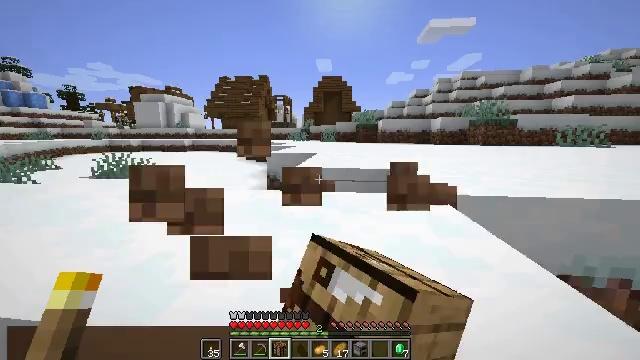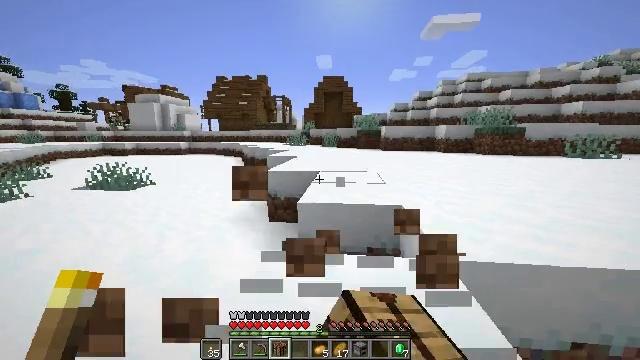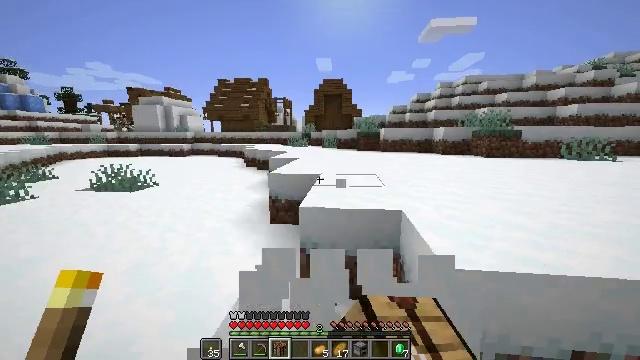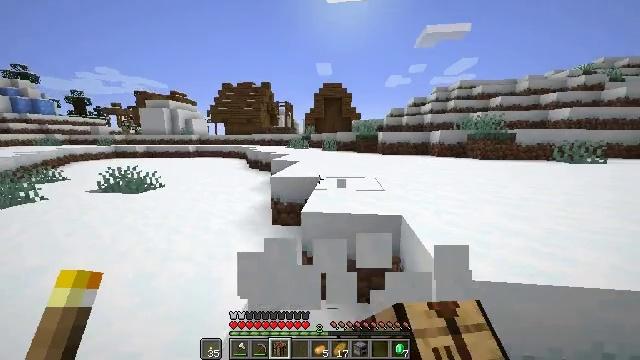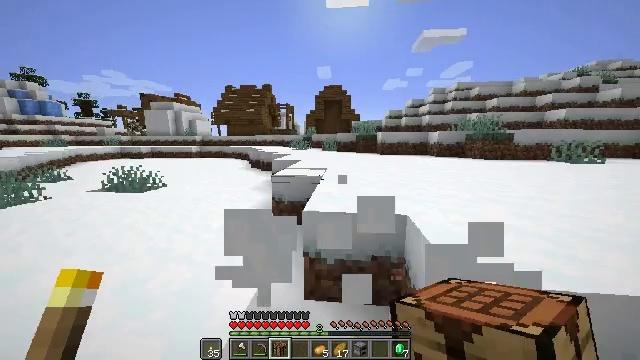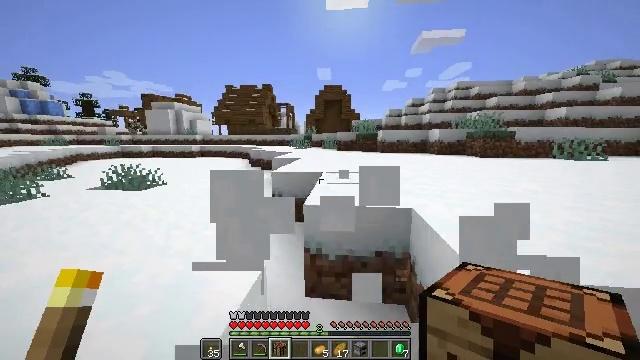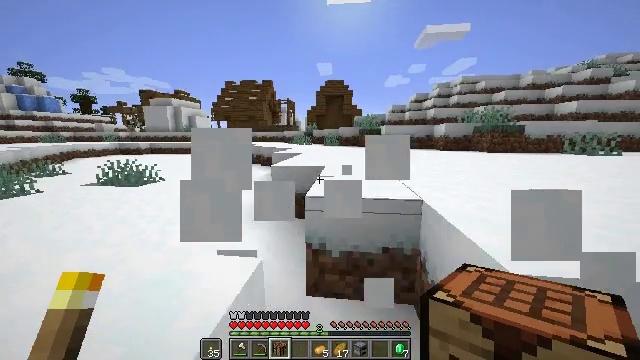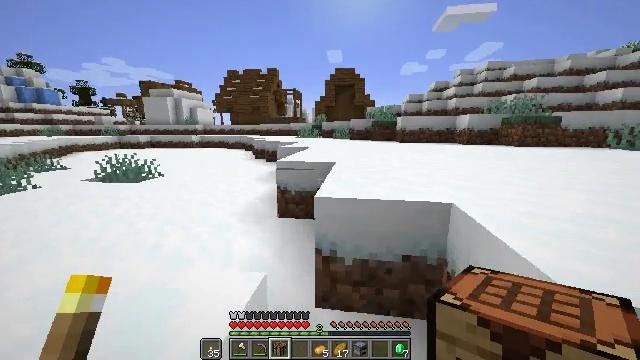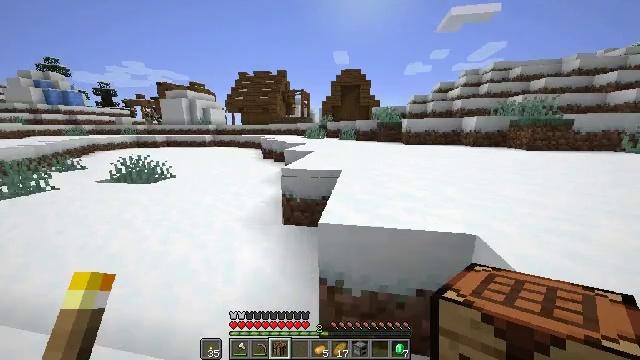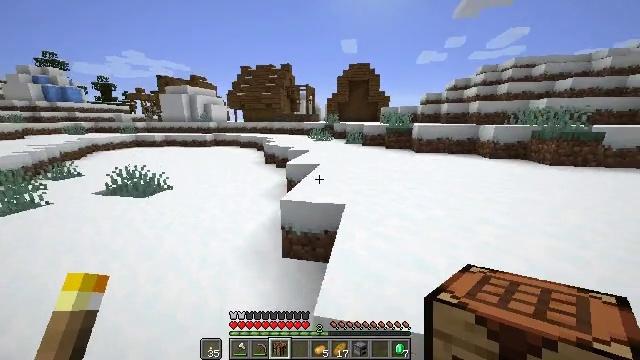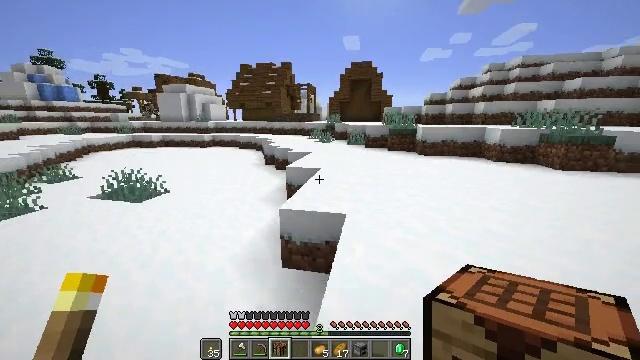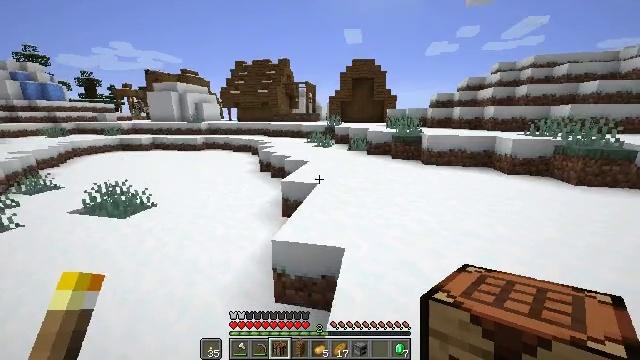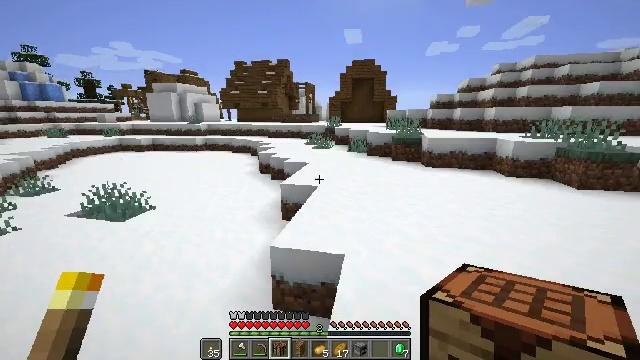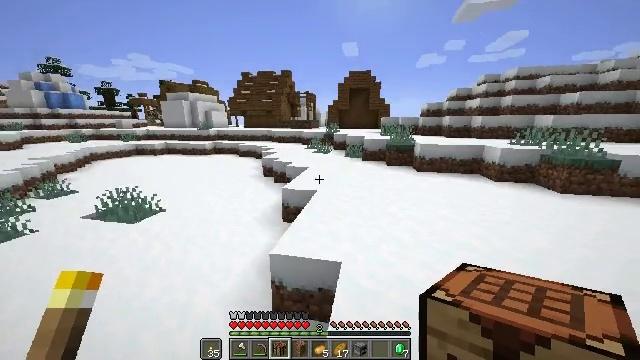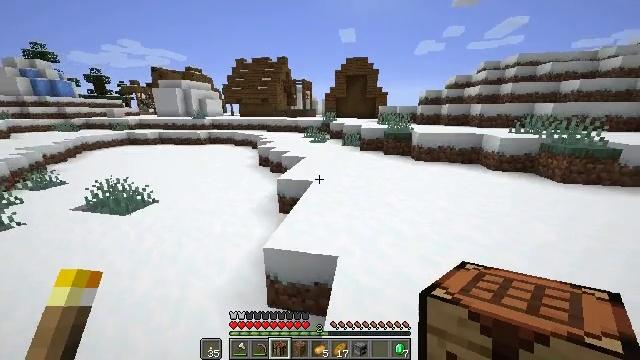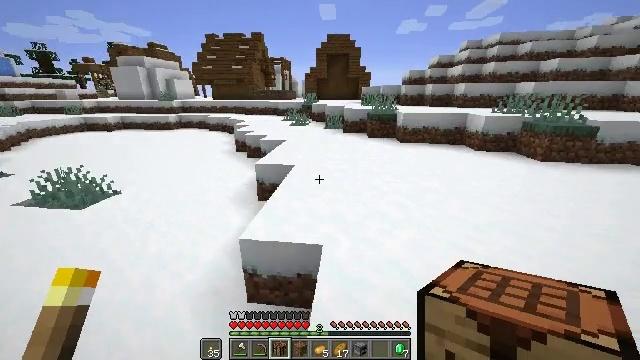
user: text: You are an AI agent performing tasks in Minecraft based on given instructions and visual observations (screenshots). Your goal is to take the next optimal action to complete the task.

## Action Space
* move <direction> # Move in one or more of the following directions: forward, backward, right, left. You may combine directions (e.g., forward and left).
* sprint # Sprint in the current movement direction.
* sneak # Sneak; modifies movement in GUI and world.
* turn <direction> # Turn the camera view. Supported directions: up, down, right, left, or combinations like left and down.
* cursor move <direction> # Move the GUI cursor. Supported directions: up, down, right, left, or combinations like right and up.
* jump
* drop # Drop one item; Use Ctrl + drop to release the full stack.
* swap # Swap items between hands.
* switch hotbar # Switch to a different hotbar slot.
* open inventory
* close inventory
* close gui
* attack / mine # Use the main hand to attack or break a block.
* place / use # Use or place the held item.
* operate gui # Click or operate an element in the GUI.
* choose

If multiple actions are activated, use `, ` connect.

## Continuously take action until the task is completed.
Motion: motion action
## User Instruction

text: Harvest the ice from frozen areas.
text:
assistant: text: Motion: move forward, sprint, attack / mine, jump
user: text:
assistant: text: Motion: move forward, sprint, jump
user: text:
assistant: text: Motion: move forward, sprint, jump
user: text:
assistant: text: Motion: move forward, sprint, jump
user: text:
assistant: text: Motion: move forward, sprint, jump
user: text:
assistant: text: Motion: move forward, sprint, jump
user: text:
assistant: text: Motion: move forward, sprint, turn left, jump
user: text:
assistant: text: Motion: move forward, sprint, turn left and down, jump
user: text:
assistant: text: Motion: move forward, sprint, turn left and down, jump
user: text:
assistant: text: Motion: move forward, sprint, jump
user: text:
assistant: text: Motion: move forward, sprint, jump
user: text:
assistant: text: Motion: move forward, sprint, jump
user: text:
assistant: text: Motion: move forward, sprint, jump
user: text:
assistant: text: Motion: move forward, sprint, turn down, jump
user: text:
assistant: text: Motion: move forward, sprint, turn right and down, jump
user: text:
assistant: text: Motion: move forward, sprint, turn right and down, jump
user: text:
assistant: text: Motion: move forward, sprint, jump
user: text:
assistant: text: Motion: move forward, sprint, jump
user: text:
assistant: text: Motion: move forward, sprint, jump
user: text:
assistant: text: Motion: move forward, sprint, jump
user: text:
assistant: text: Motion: move forward, sprint, jump
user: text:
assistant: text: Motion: move forward, sprint, jump
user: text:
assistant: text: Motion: move forward, sprint, turn left, jump
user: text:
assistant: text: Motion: move forward, sprint, turn left and up, jump
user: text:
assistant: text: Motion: move forward, sprint, turn left and up, jump
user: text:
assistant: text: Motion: move forward, sprint, jump
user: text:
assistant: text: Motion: move forward, sprint, jump
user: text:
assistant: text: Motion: move forward, sprint, jump
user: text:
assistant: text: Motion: move forward, sprint, jump
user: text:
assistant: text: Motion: move forward, sprint, jump